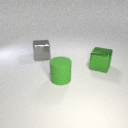
large green rubber cylinder in front of large gray metal cube